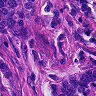
Metastatic tissue present: yes